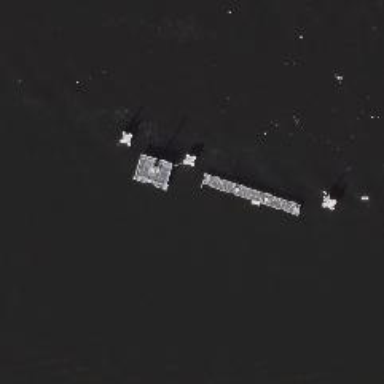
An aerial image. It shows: Man-made pier.